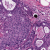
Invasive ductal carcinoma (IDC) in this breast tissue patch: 0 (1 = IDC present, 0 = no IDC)